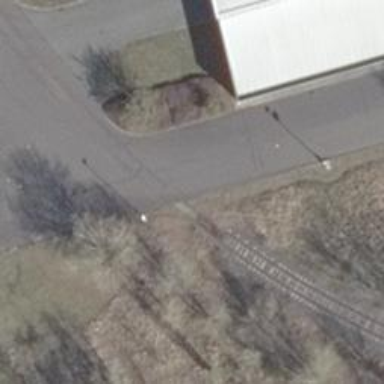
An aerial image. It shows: Level crossing along the railway.